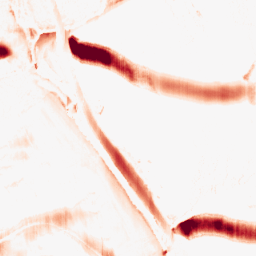
Category: morphological
Decomposition family: morphological_ellipse
Decomposition parameters: operation: opening
width: 30
height: 5
Upsampling method: bilinear
Upsampling parameters: scale: 8
Upsampling scale: 8